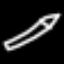
Label: pencil